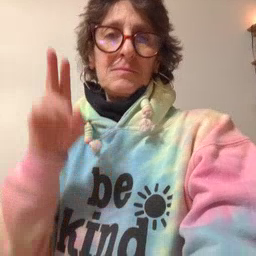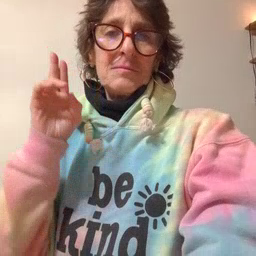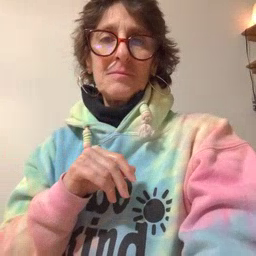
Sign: uncle